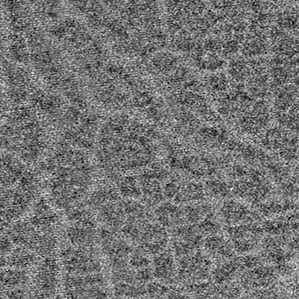
Label: frost